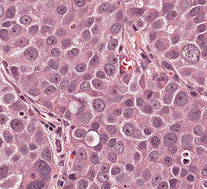
Tumor epithelial tissue: yes
Tumor-associated stroma tissue: yes
Normal tissue: no